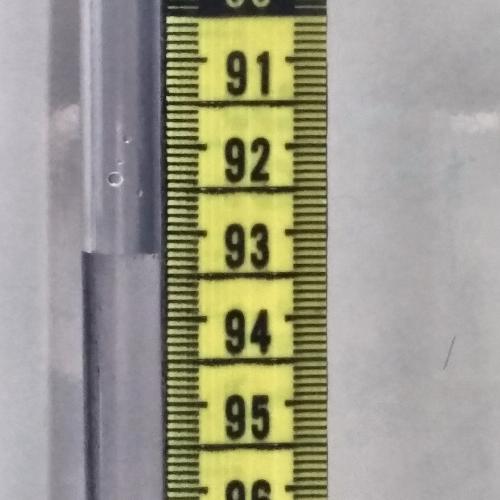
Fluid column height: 93.2 cm